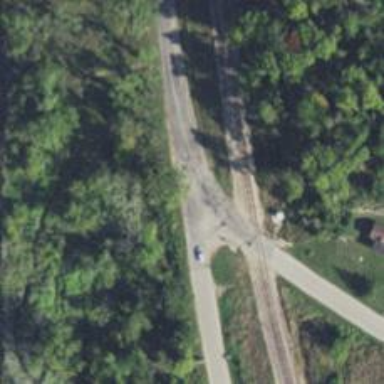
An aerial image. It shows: Service road.